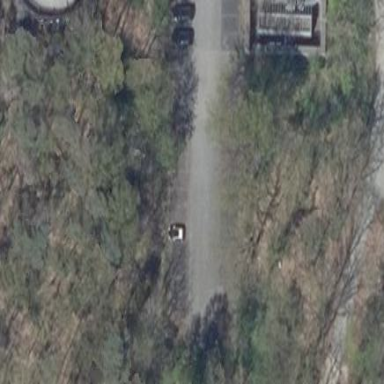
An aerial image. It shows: Parking area with surface.